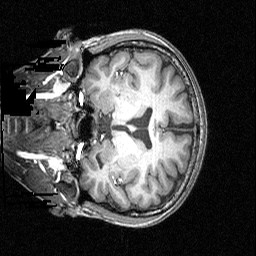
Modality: T1w
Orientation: coronal
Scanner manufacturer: siemens
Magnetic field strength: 3 T
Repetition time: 1.54 s
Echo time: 0.00304 s